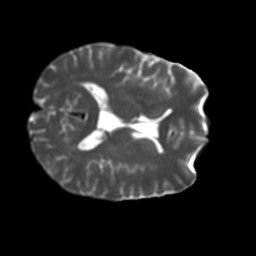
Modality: T2w
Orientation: axial
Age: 40
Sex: male
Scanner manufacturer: ge
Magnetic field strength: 3 T
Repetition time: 7.8 s
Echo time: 0.0609 s